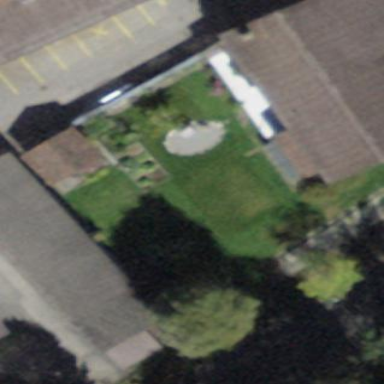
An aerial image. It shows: Garage.